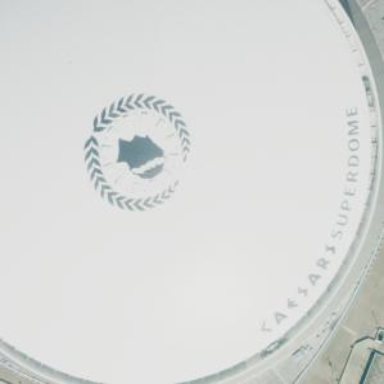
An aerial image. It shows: Building with dome-shaped roof used for American football.